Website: apple
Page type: address-validator
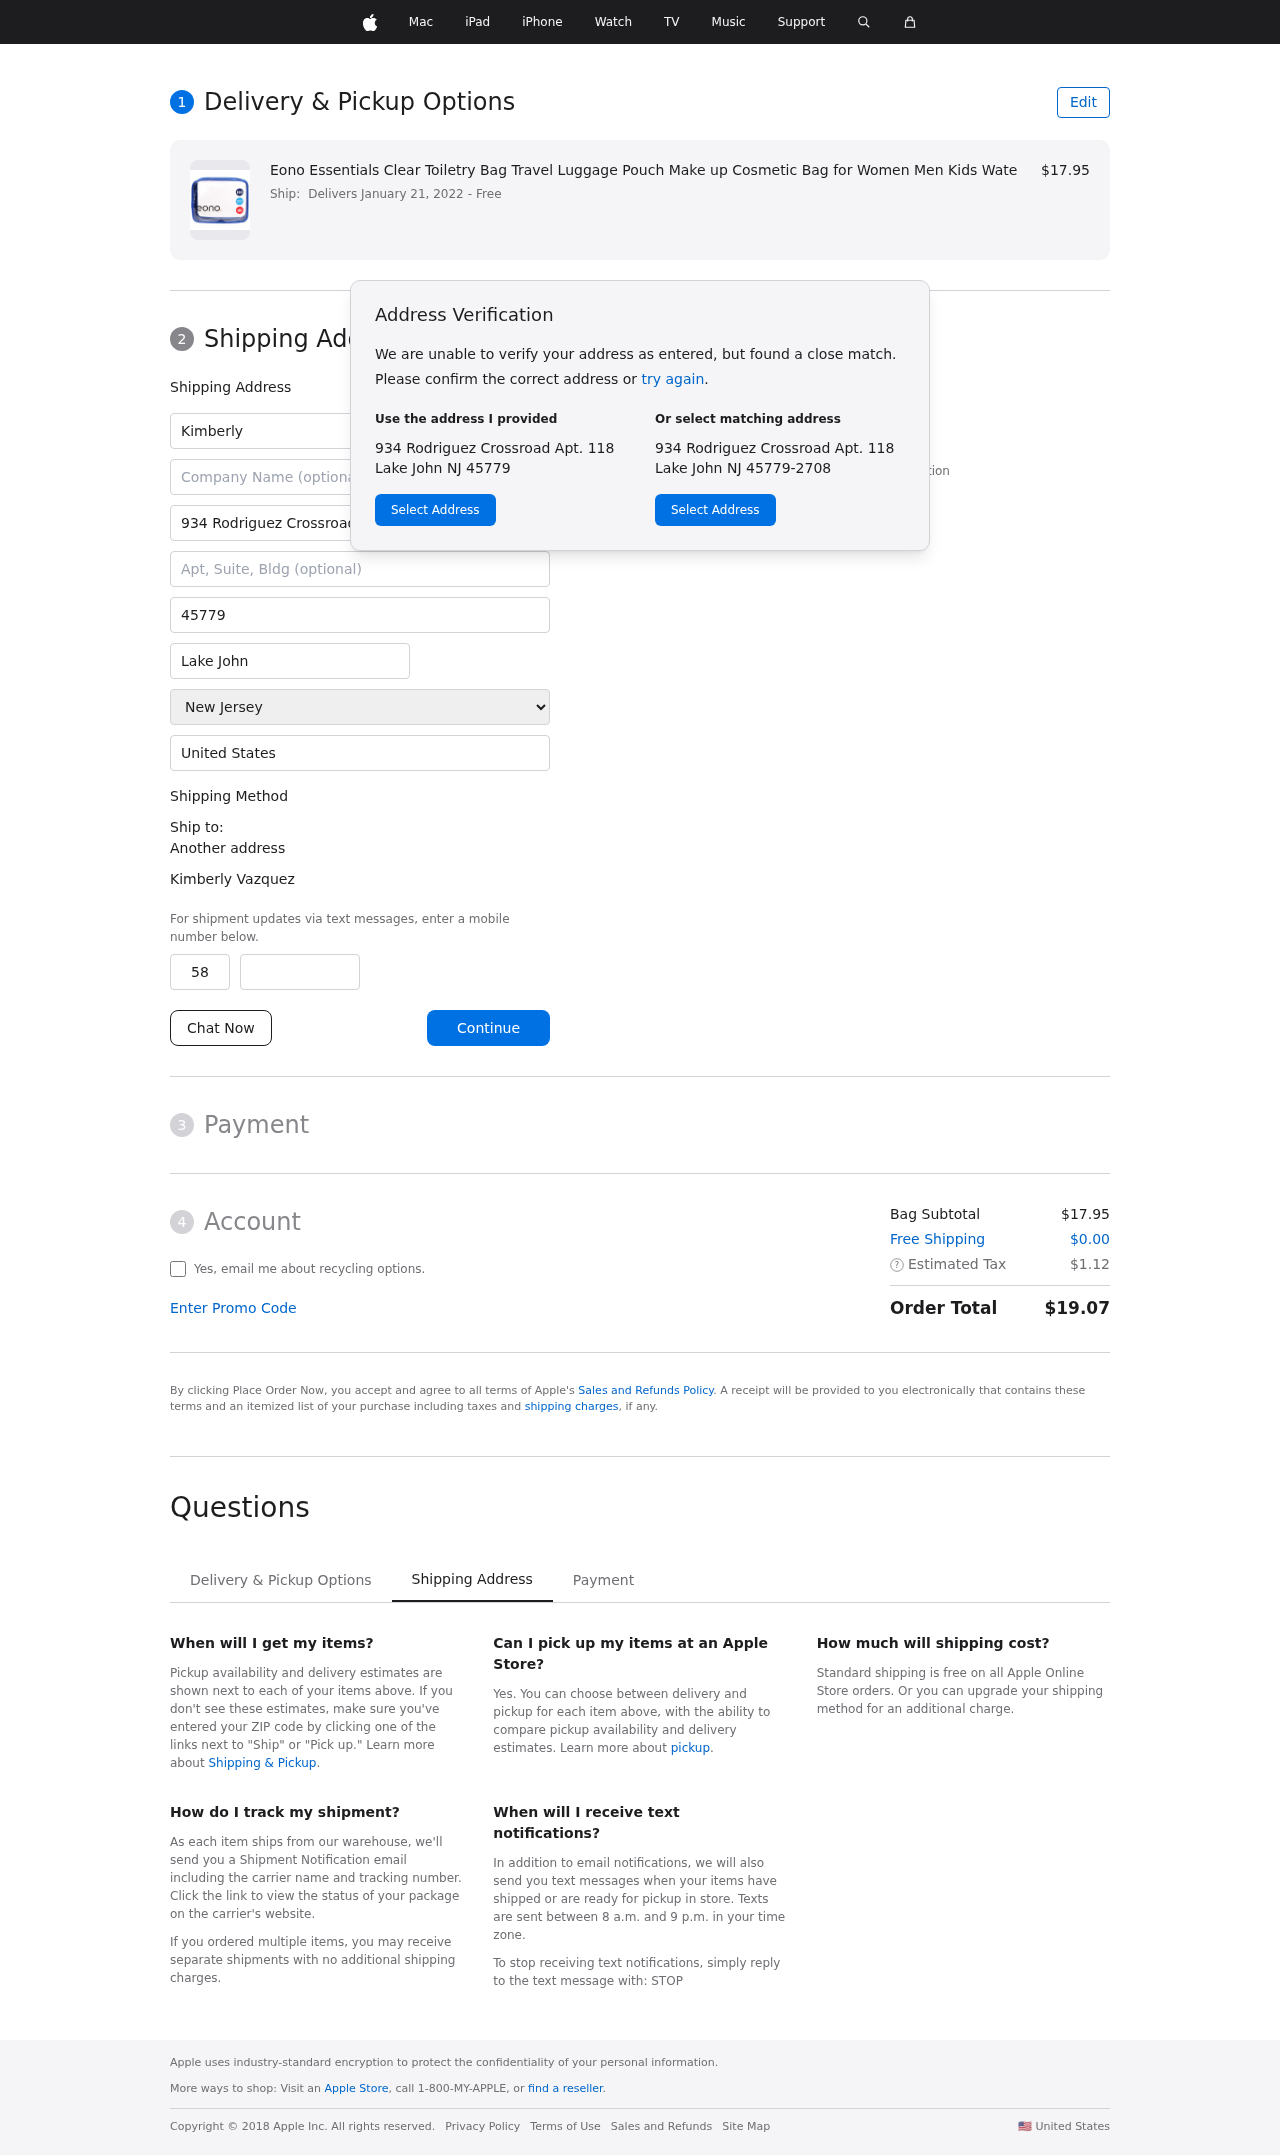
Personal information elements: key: PII_CITY
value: Lake John
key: PII_COUNTRY
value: United States
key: PII_FIRSTNAME
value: Kimberly
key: PII_FULLNAME
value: Kimberly Vazquez
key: PII_LASTNAME
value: Vazquez
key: PII_PHONE_AREA
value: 589
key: PII_PHONE_SUFFIX
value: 0430
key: PII_POSTCODE
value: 45779
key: PII_STATE
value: New Jersey
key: PII_STREET
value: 934 Rodriguez Crossroad Apt. 118
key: PII_CITY_STATE_ZIP
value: Lake John NJ 45779
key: PII_STATE_ABBR
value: NJ
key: PII_POSTCODE_FULL
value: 45779
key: PII_POSTCODE_NUMERIC
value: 45779
Product elements: key: PRODUCT1_NAME
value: Eono Essentials Clear Toiletry Bag Travel Luggage Pouch Make up Cosmetic Bag for Women Men Kids Wate
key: PRODUCT1_PRICE
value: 17.95
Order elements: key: ORDER_DELIVERY_DATE
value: Delivers January 21, 2022
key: ORDER_SUBTOTAL
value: $17.95
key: ORDER_SHIPPING_COST
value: $0.00
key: ORDER_TAX
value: $1.12
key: ORDER_TOTAL
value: $19.07